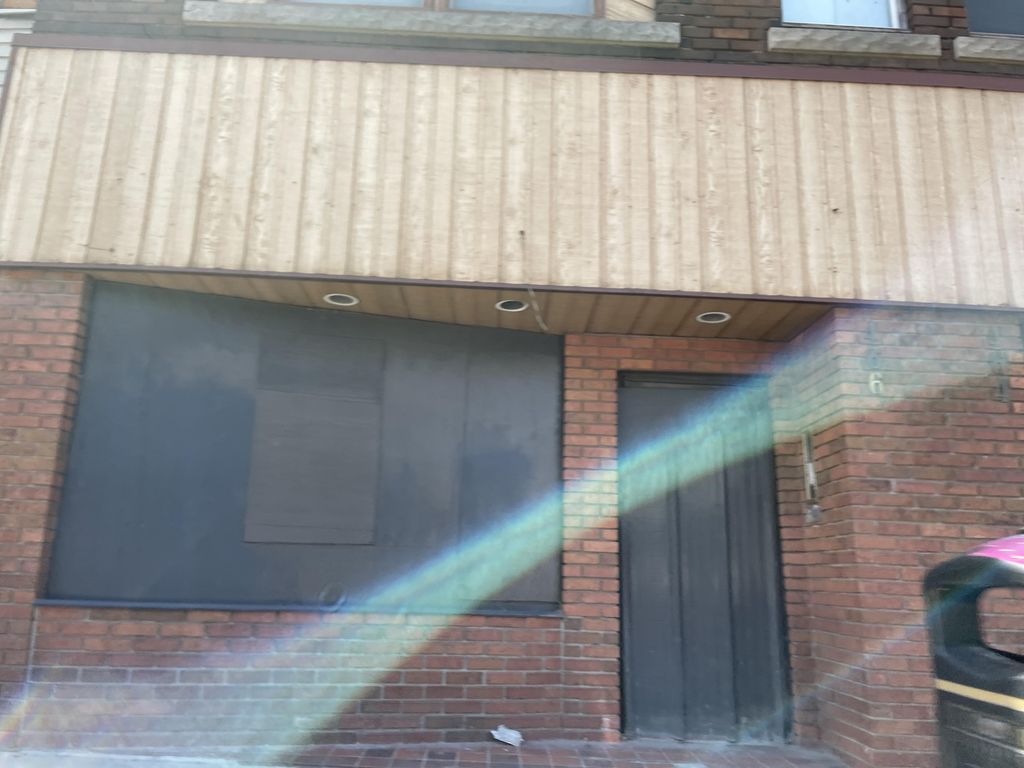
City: hamilton